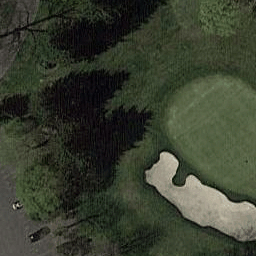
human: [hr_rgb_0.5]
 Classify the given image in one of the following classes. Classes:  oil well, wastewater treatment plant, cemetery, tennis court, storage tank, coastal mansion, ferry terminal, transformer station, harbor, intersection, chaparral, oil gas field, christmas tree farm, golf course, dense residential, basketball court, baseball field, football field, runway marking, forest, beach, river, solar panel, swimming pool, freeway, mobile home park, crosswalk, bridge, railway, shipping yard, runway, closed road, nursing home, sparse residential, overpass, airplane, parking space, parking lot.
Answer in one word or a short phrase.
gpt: golf course